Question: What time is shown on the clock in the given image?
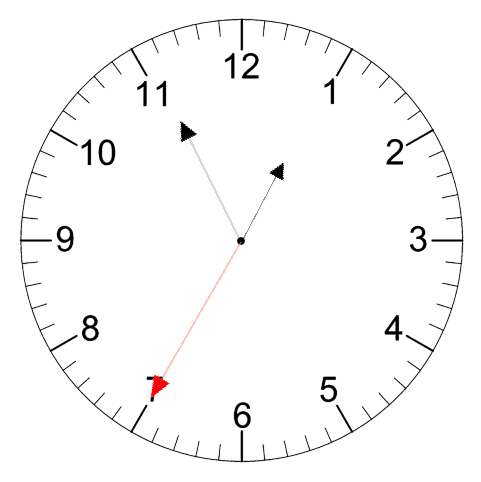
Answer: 12:55:35